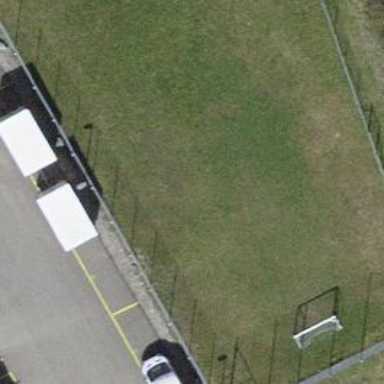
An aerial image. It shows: Grass pitch used for soccer.